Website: bh-photo
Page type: receipt
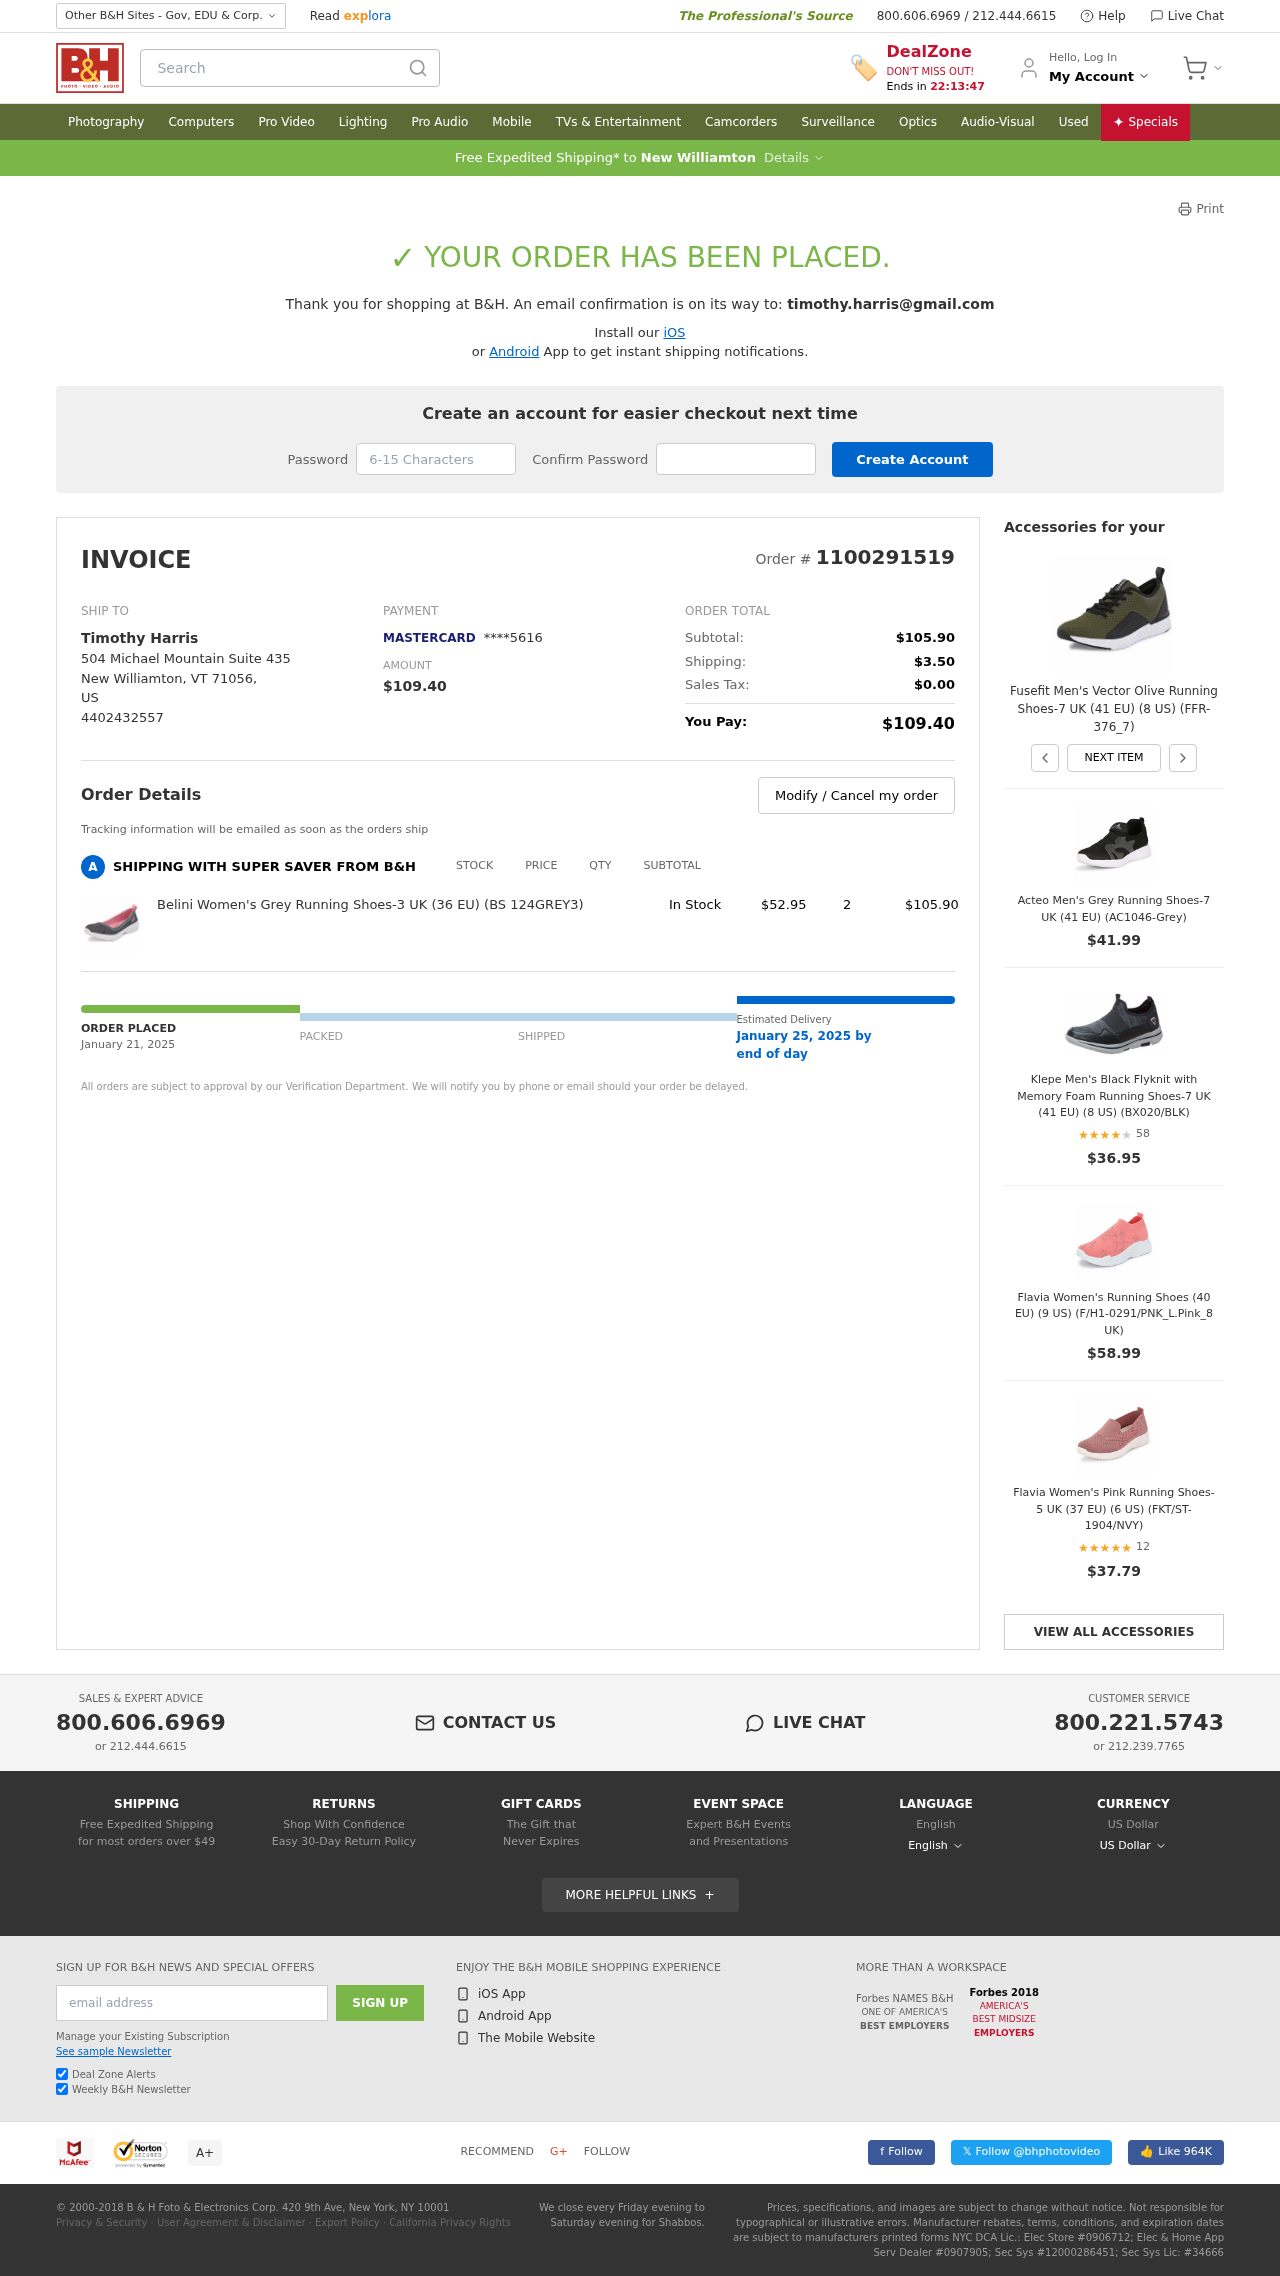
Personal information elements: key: PII_CARD_LAST4
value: ****5616
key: PII_CARD_TYPE
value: MASTERCARD
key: PII_CITY
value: New Williamton
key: PII_COUNTRY_CODE
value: US
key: PII_EMAIL
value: timothy.harris@gmail.com
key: PII_FULLNAME
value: Timothy Harris
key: PII_PHONE
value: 4402432557
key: PII_POSTCODE
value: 71056
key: PII_STATE_ABBR
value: VT
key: PII_STREET
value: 504 Michael Mountain Suite 435
Product elements: key: PRODUCT1_NAME
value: Belini Women's Grey Running Shoes-3 UK (36 EU) (BS 124GREY3)
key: PRODUCT1_PRICE
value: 52.95
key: PRODUCT1_QUANTITY
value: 2
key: PRODUCT2_NAME
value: Fusefit Men's Vector Olive Running Shoes-7 UK (41 EU) (8 US) (FFR-376_7)
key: PRODUCT3_NAME
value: Acteo Men's Grey Running Shoes-7 UK (41 EU) (AC1046-Grey)
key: PRODUCT3_PRICE
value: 41.99
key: PRODUCT4_NAME
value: Klepe Men's Black Flyknit with Memory Foam Running Shoes-7 UK (41 EU) (8 US) (BX020/BLK)
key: PRODUCT4_NUM_RATINGS
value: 58
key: PRODUCT4_PRICE
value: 36.95
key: PRODUCT4_RATING
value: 3.6
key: PRODUCT5_NAME
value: Flavia Women's Running Shoes (40 EU) (9 US) (F/H1-0291/PNK_L.Pink_8 UK)
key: PRODUCT5_PRICE
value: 58.99
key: PRODUCT6_NAME
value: Flavia Women's Pink Running Shoes-5 UK (37 EU) (6 US) (FKT/ST-1904/NVY)
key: PRODUCT6_NUM_RATINGS
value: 12
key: PRODUCT6_PRICE
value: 37.79
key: PRODUCT6_RATING
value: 4.6
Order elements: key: ORDER_ID
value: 1100291519
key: ORDER_TOTAL
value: $109.40
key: ORDER_SUBTOTAL
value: $105.90
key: ORDER_SHIPPING_COST
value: $3.50
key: ORDER_TAX
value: $0.00
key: ORDER_DATE
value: January 21, 2025
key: ORDER_DELIVERY_DATE
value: January 25, 2025 by
Search elements: key: HEADER_SEARCH
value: Search